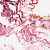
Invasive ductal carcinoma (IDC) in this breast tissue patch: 0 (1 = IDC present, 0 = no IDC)